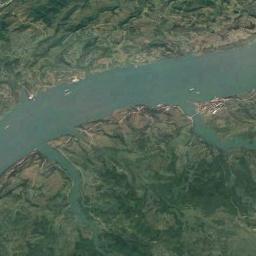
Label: river